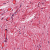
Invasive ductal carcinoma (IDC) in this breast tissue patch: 0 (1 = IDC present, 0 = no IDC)